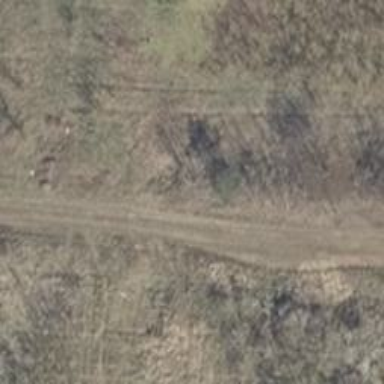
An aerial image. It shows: Sandy track road.